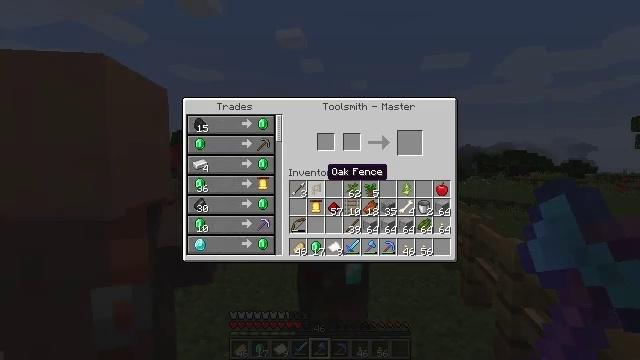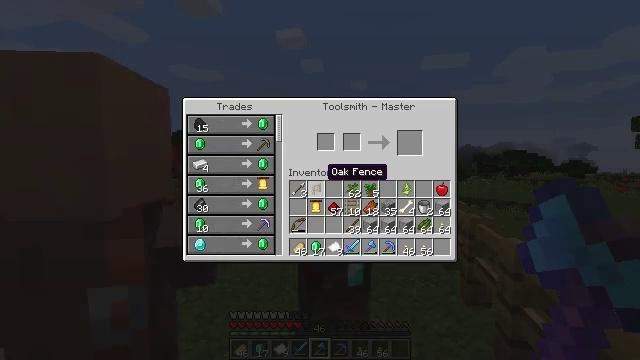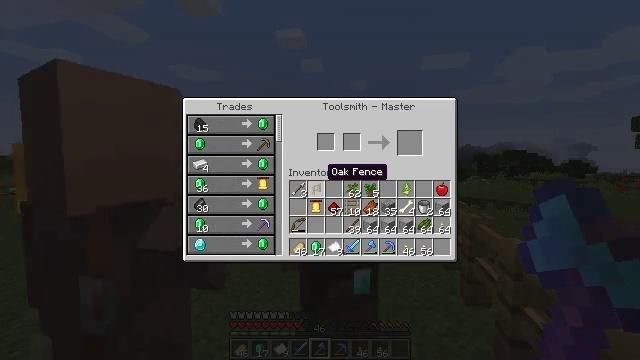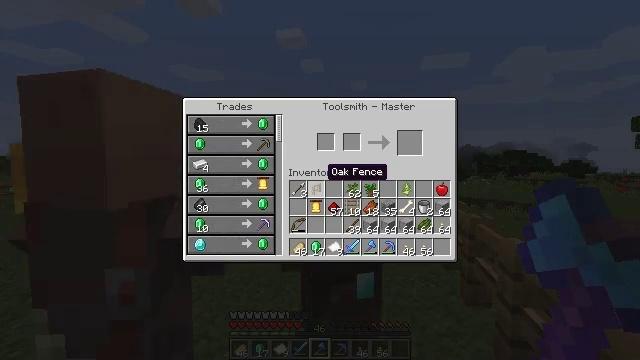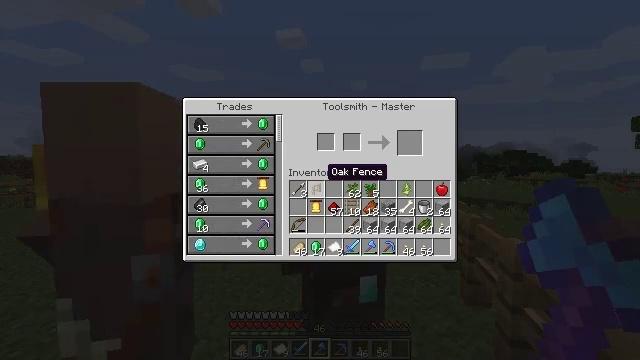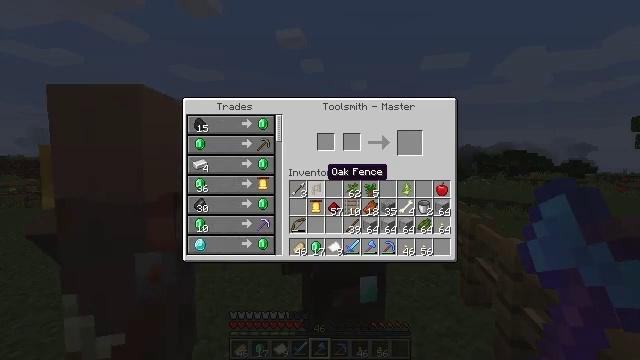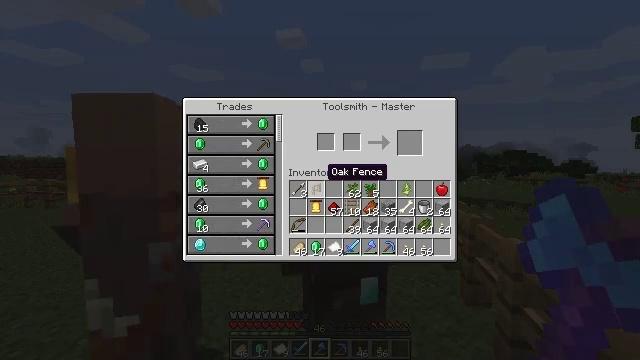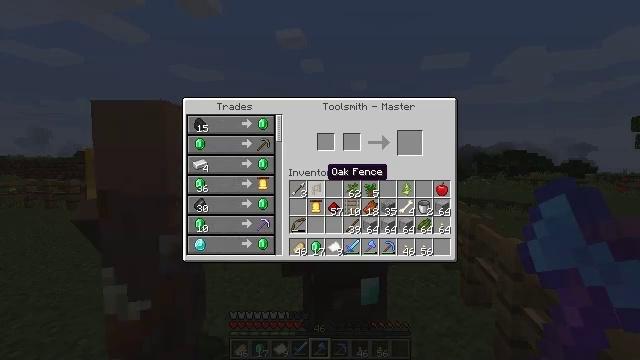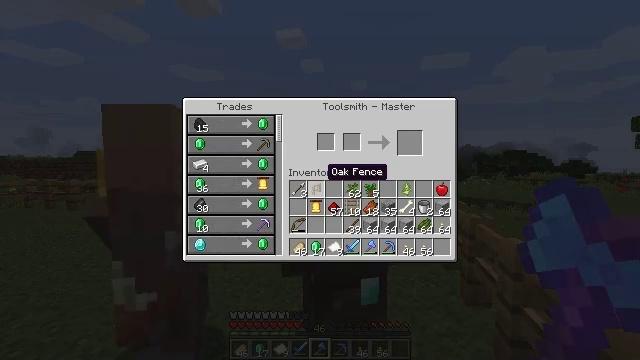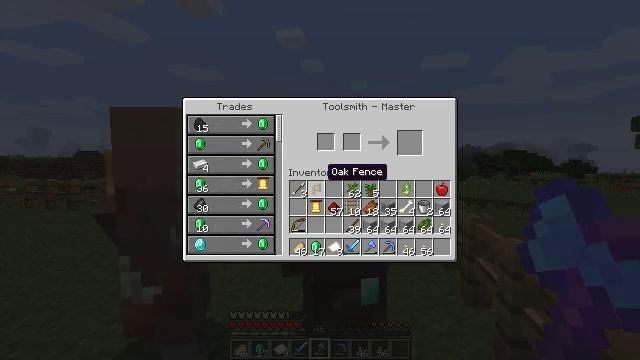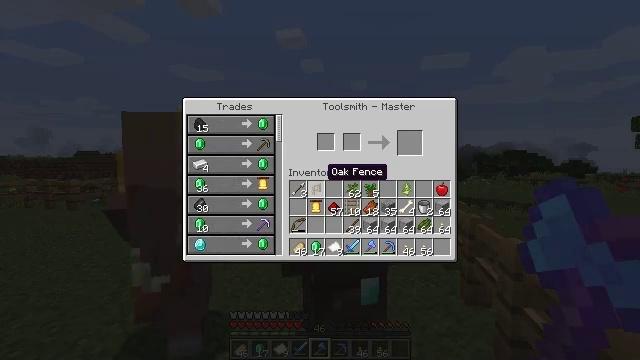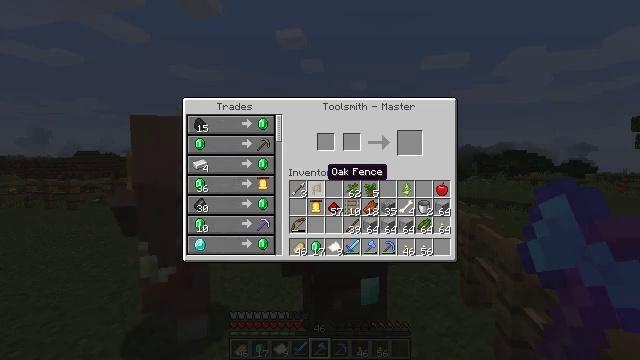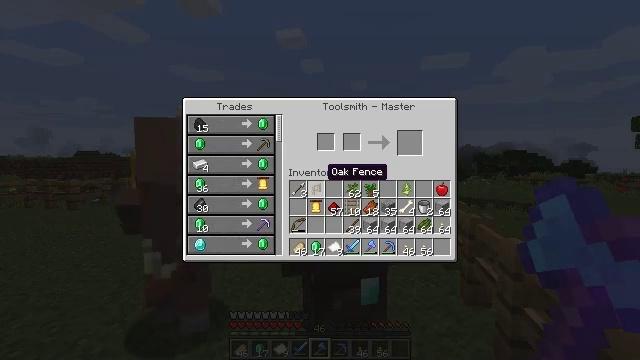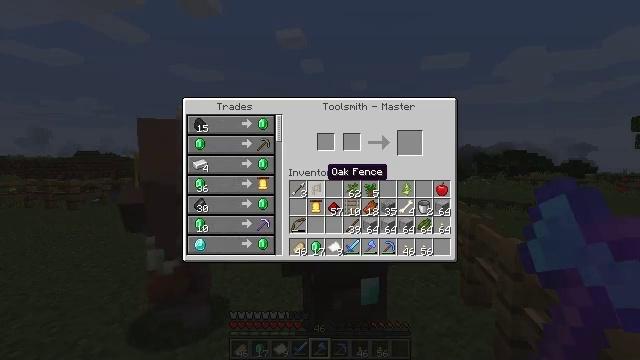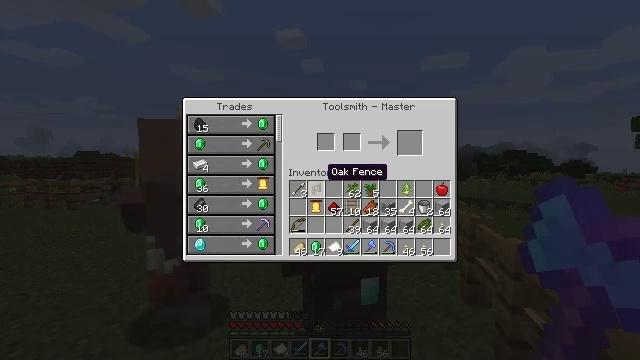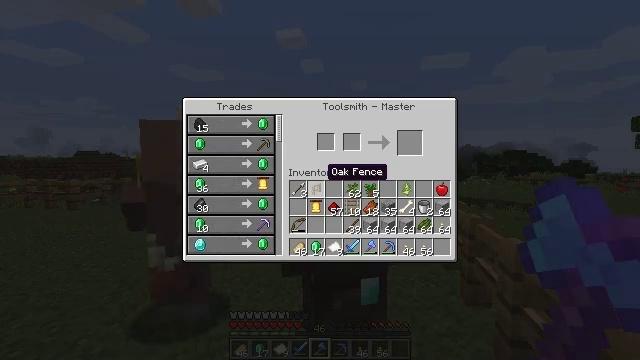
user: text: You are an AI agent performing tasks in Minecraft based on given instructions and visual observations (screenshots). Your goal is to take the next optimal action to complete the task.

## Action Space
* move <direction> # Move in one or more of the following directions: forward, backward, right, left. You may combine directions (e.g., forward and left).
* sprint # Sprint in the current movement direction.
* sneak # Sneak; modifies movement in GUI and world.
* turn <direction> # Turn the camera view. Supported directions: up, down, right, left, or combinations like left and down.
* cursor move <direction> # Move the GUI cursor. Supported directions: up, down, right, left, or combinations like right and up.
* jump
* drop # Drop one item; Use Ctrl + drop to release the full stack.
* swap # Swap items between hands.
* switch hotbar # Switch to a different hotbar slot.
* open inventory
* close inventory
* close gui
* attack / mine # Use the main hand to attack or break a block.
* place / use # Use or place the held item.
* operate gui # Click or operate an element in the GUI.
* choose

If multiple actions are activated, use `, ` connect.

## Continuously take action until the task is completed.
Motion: motion action
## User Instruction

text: Put the required ingredients to craft a suspicious stew.
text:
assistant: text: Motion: no_op
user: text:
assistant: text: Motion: no_op
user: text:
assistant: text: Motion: no_op
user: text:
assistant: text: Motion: no_op
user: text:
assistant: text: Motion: no_op
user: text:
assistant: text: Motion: no_op
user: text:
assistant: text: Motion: no_op
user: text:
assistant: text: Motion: no_op
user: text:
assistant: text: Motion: no_op
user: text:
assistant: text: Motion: no_op
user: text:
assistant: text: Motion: no_op
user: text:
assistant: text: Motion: no_op
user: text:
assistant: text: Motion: no_op
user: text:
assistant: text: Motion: no_op
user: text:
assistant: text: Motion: no_op
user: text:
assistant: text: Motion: no_op
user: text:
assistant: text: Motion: close gui
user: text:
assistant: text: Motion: turn left
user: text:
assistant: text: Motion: turn left
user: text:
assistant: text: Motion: turn left
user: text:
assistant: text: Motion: turn left
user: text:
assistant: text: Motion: turn left
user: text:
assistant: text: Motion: no_op
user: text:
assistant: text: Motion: no_op
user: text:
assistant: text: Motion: no_op
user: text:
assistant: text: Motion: no_op
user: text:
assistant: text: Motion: no_op
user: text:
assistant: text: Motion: no_op
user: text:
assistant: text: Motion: use / place
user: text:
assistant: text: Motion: use / place